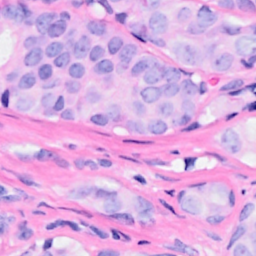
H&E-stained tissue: Breast